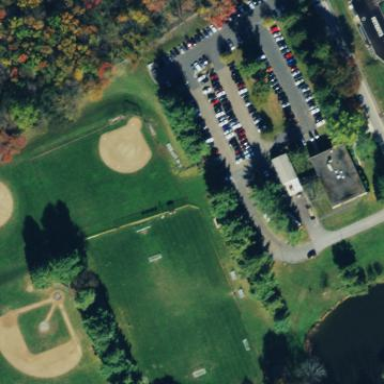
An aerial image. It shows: Softball pitch for leisure and sport activities.